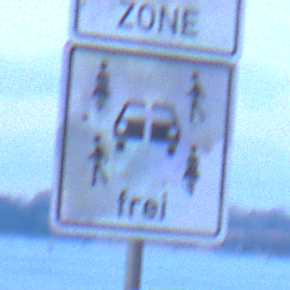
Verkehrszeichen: CarsharingfahrzeugeFrei
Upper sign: BeginnEingeschraenktesHalteverbotZone
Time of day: Dawn
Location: Outdoor (Urban)
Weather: PartlyCloudy
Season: NotSpecified
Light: Natural